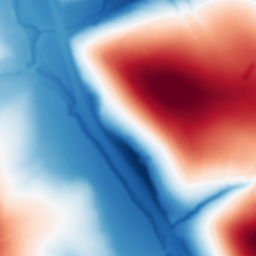
Category: multiscale
Decomposition family: dog
Decomposition parameters: sigma_low: 1
sigma_high: 100
Upsampling method: lanczos
Upsampling parameters: scale: 4
Upsampling scale: 4